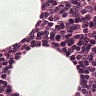
Metastatic tissue present: no